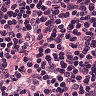
Metastatic tissue present: no